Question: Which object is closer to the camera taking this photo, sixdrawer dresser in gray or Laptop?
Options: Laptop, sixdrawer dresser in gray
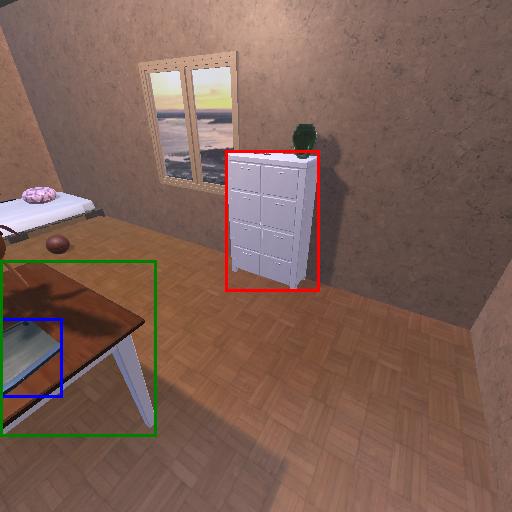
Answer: Laptop